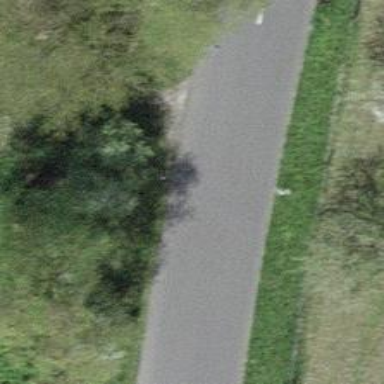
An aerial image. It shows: Tertiary road.